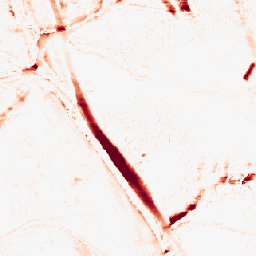
Category: morphological
Decomposition family: morphological_ellipse
Decomposition parameters: operation: opening
width: 10
height: 20
Upsampling method: area
Upsampling parameters: scale: 8
Upsampling scale: 8